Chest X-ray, PA view. Patient: 23 years old, sex M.
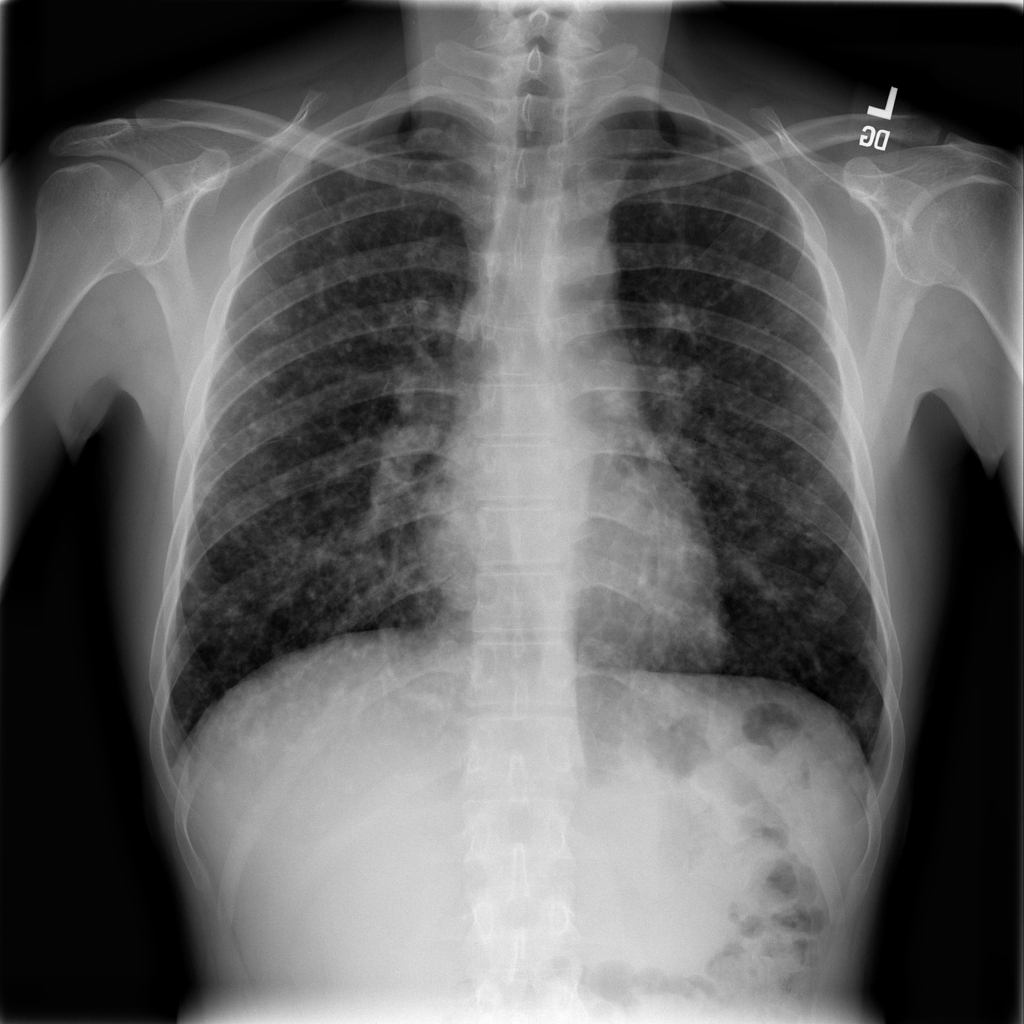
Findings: No Finding